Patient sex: M
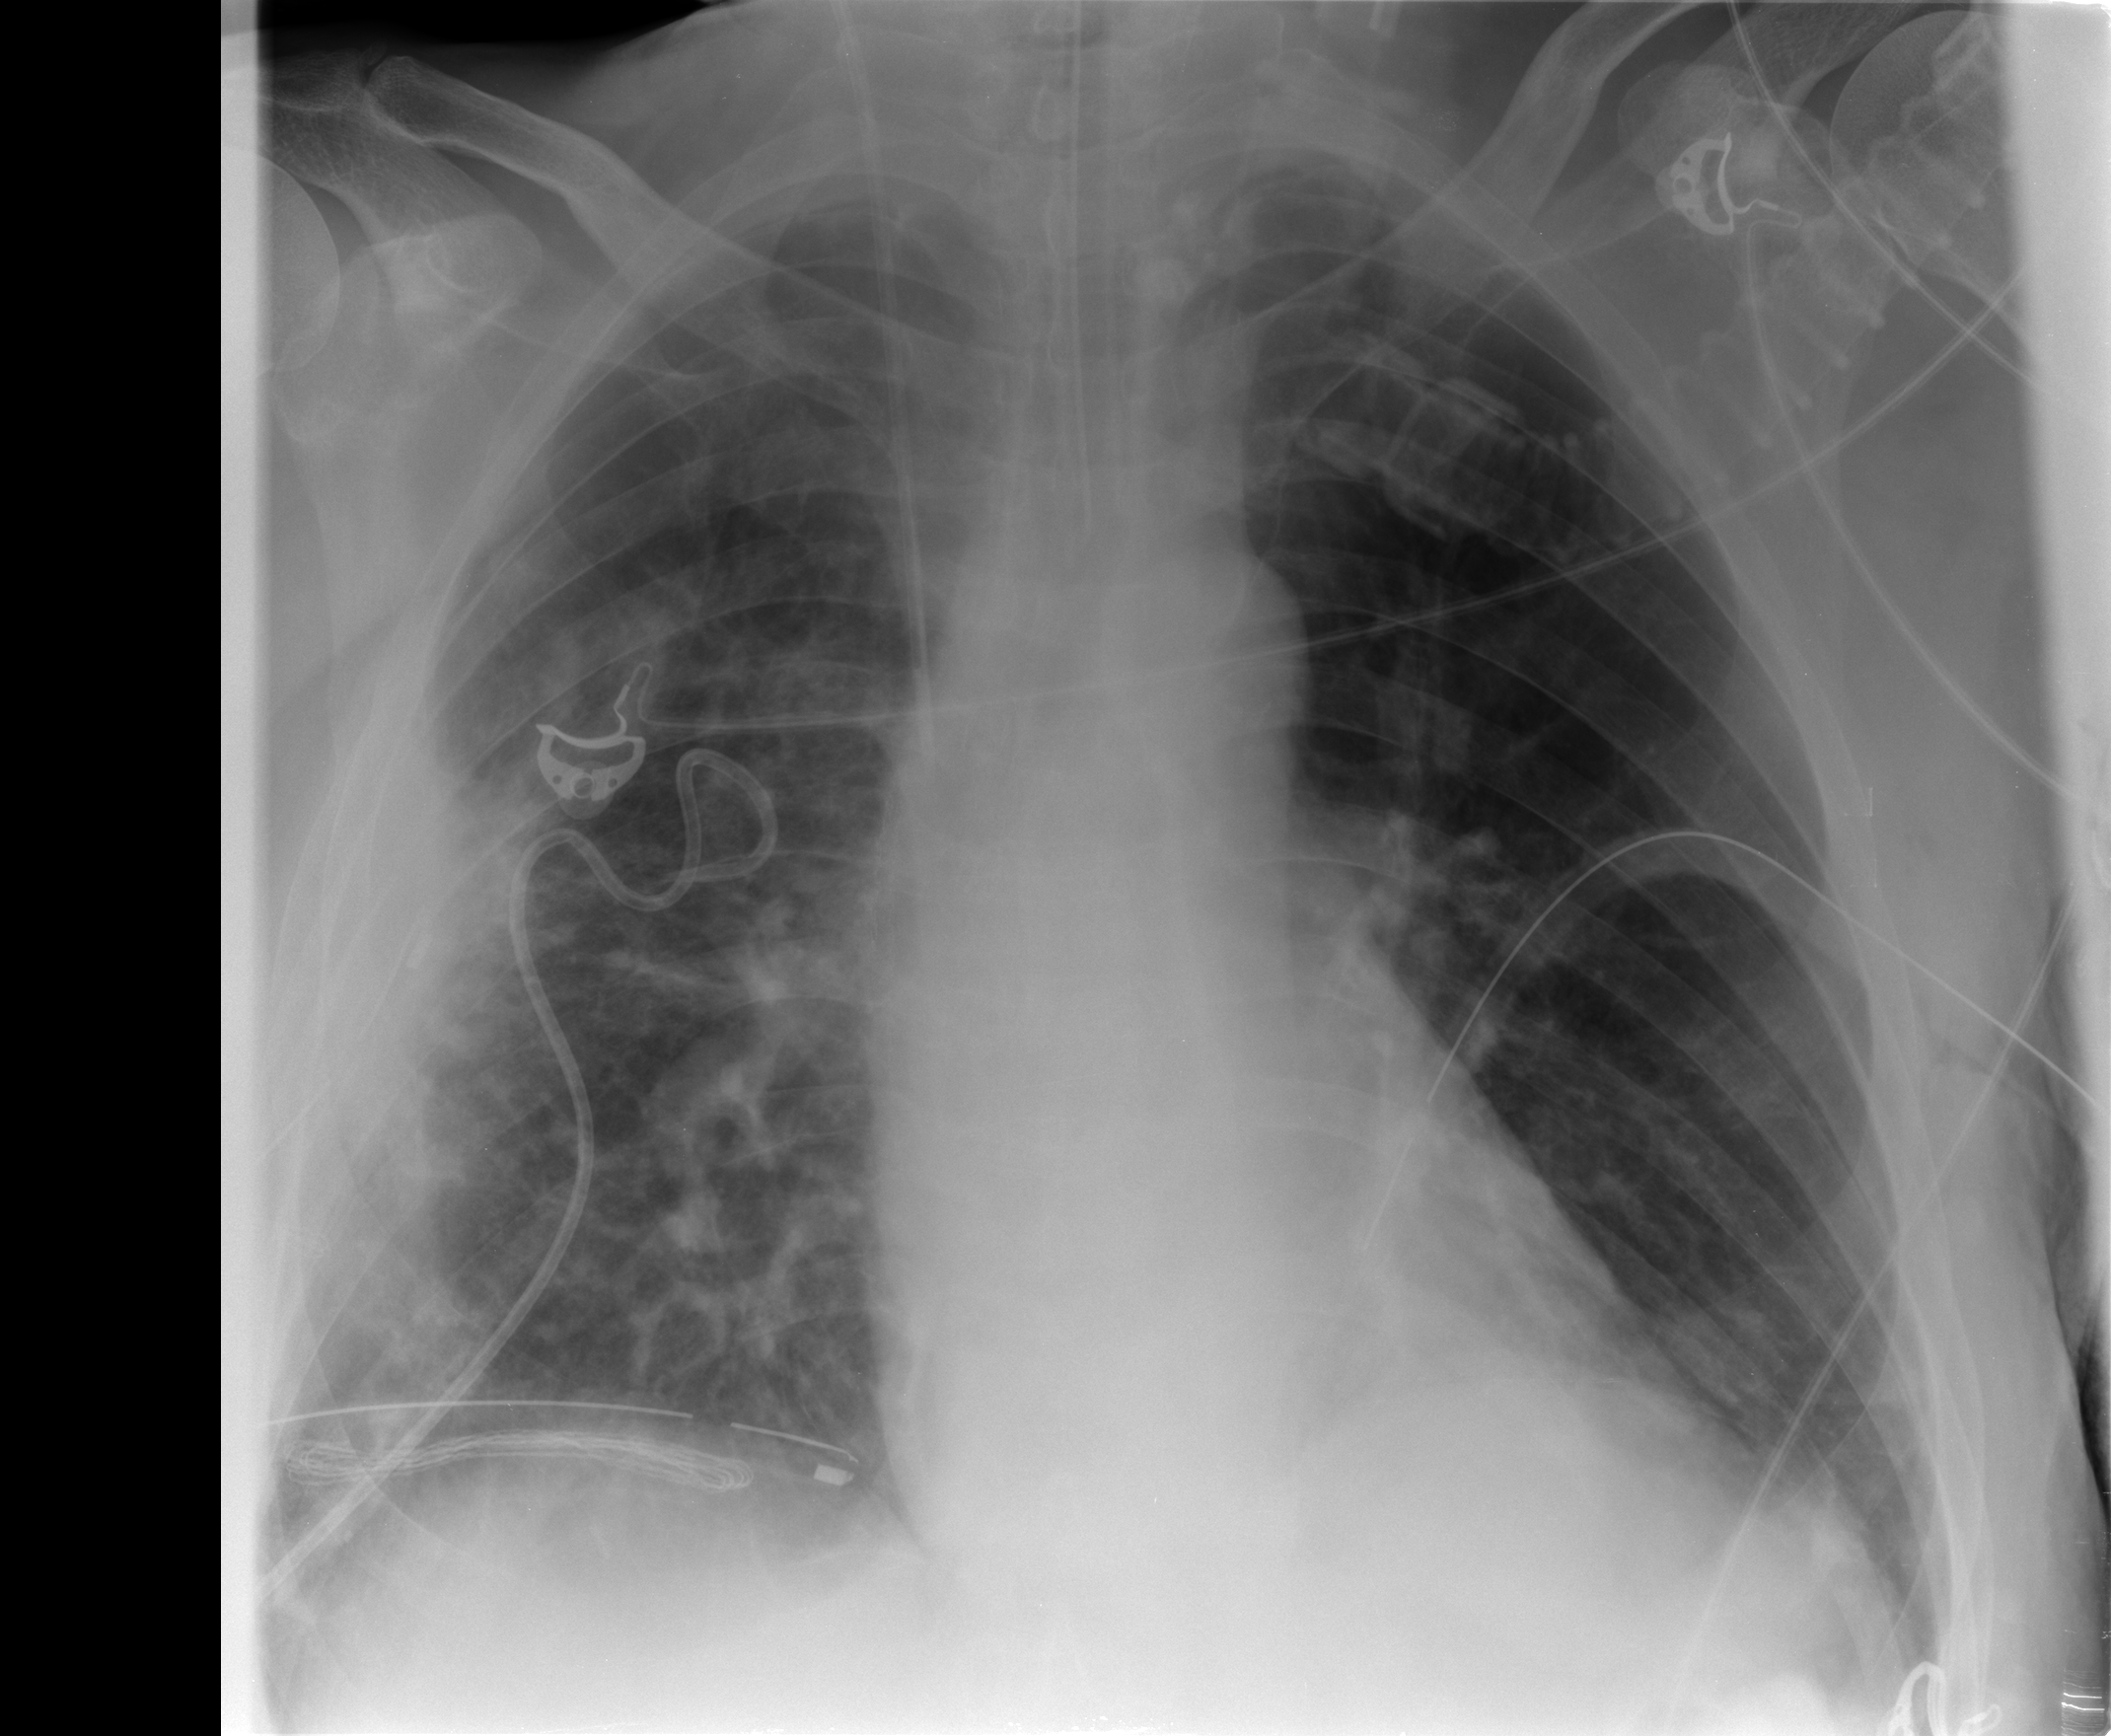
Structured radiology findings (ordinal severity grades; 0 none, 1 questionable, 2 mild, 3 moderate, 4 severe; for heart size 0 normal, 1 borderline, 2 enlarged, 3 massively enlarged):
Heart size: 0
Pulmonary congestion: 0
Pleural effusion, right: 2
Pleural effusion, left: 0
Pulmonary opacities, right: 2
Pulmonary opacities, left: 0
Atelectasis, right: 2
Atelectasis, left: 2